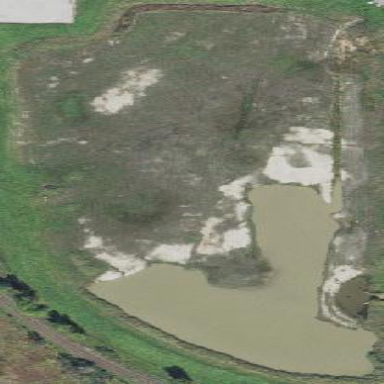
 creating natural and serene environment."